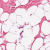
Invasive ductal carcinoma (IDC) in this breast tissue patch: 0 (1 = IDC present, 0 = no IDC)